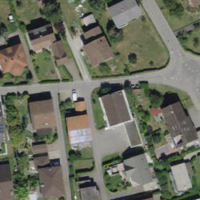
EUNIS habitat code: 54
Species observed at this site:
Passer domesticus